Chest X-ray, PA view. Patient: 16 years old, sex M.
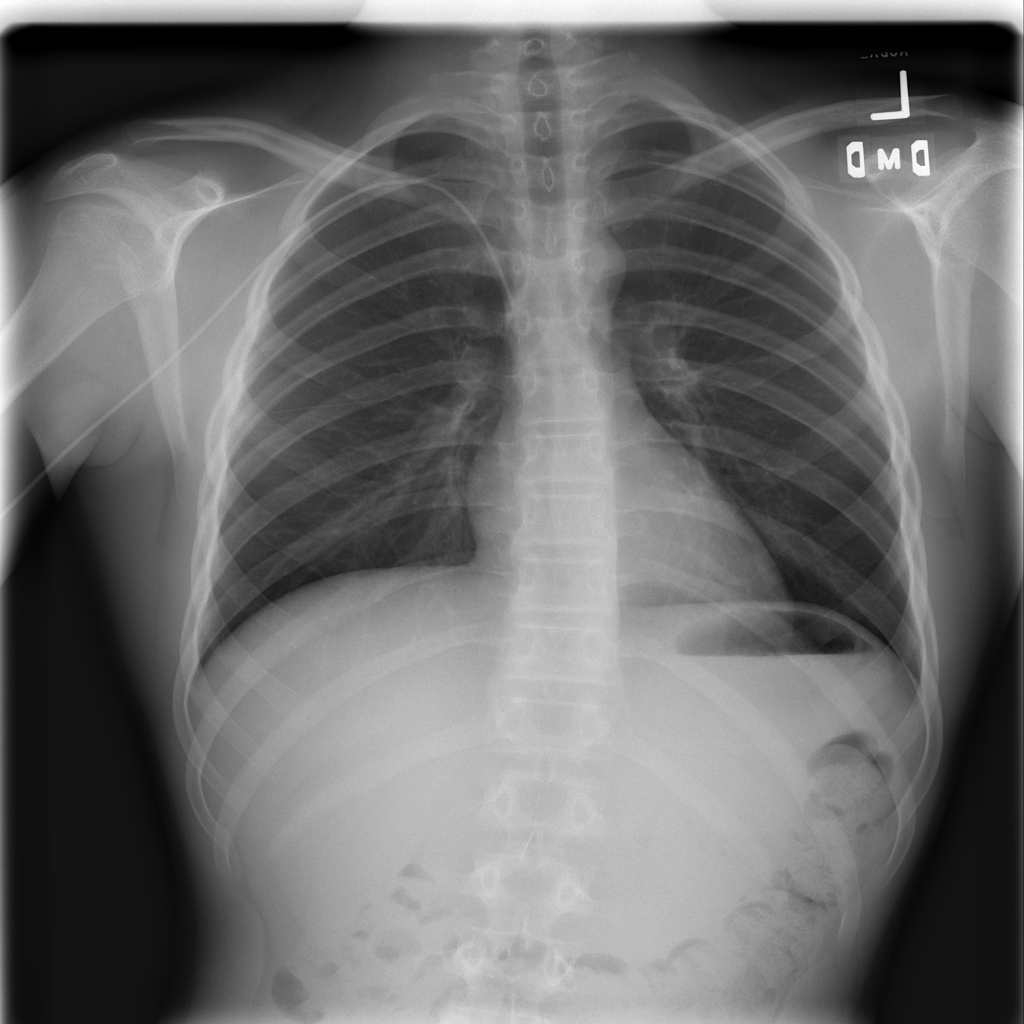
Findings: No Finding